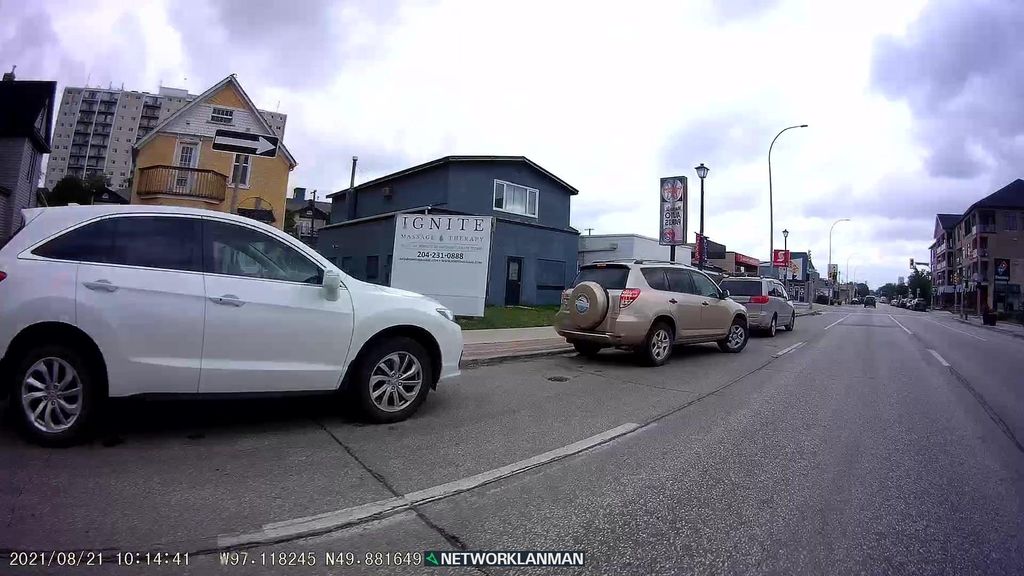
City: winnipeg